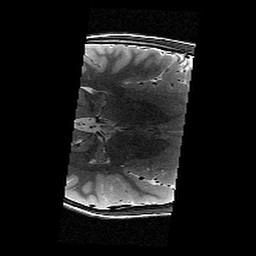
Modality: T2w
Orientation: axial
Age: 10
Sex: male
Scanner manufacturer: siemens
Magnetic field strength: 3 T
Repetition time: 9.23 s
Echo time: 0.067 s